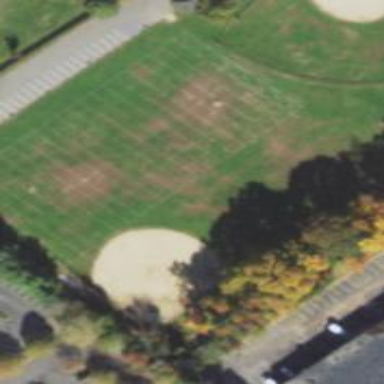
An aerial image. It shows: Baseball pitch for leisure land.